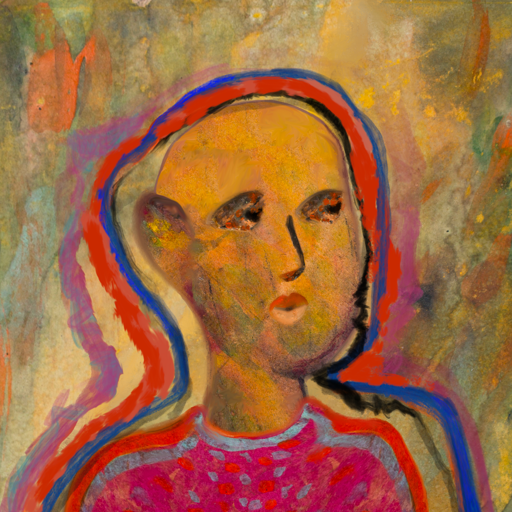
Background: Comrade, Head And Neck Side: Gypsy_Mother, Face Side: Gypsy_Queen, Bust: Sisters, Hair Side: Experience, Head Accessory: Blank, Second Necklace: Blank, Necklace: Blank, Baby: Blank